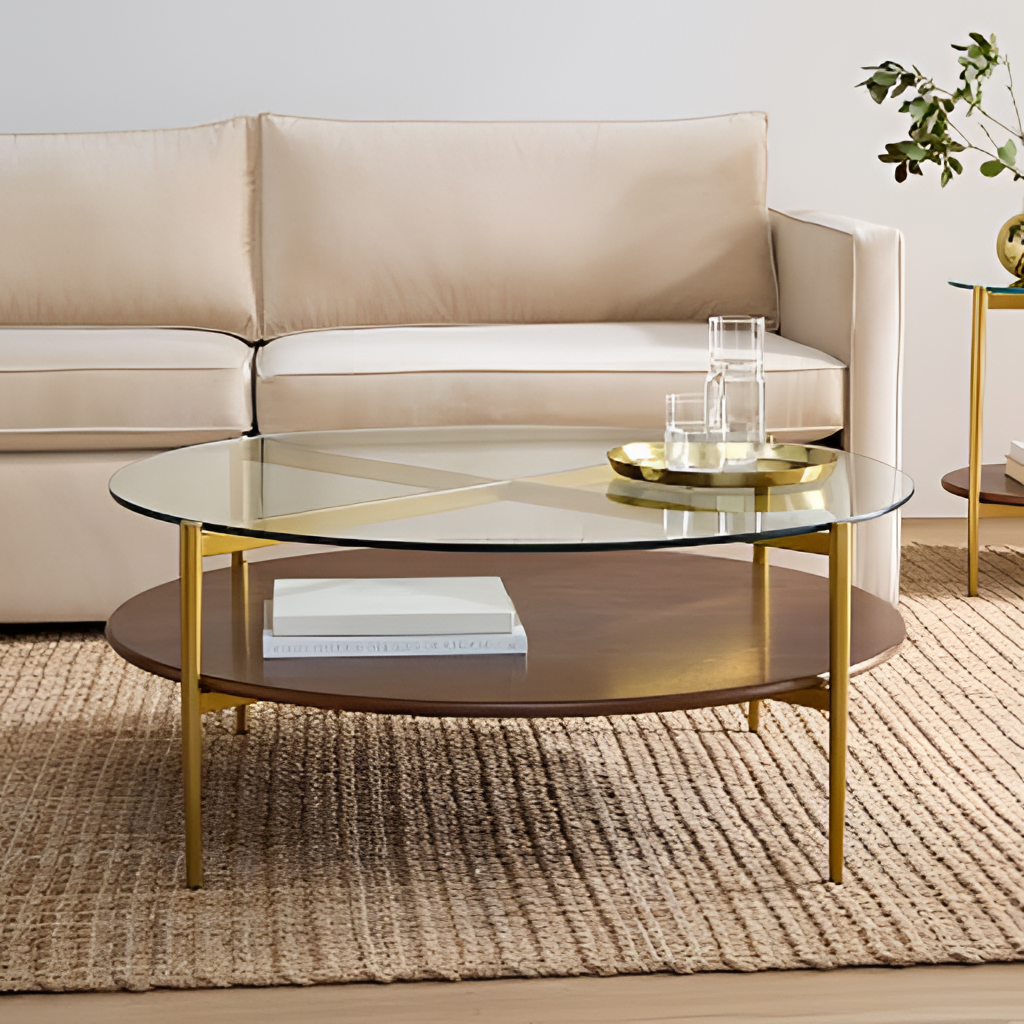
metal and glass coffee table, living room, paint wallpaper, with solid pattern, tan jute flooring, with woven pattern, modern